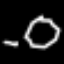
Label: octagon